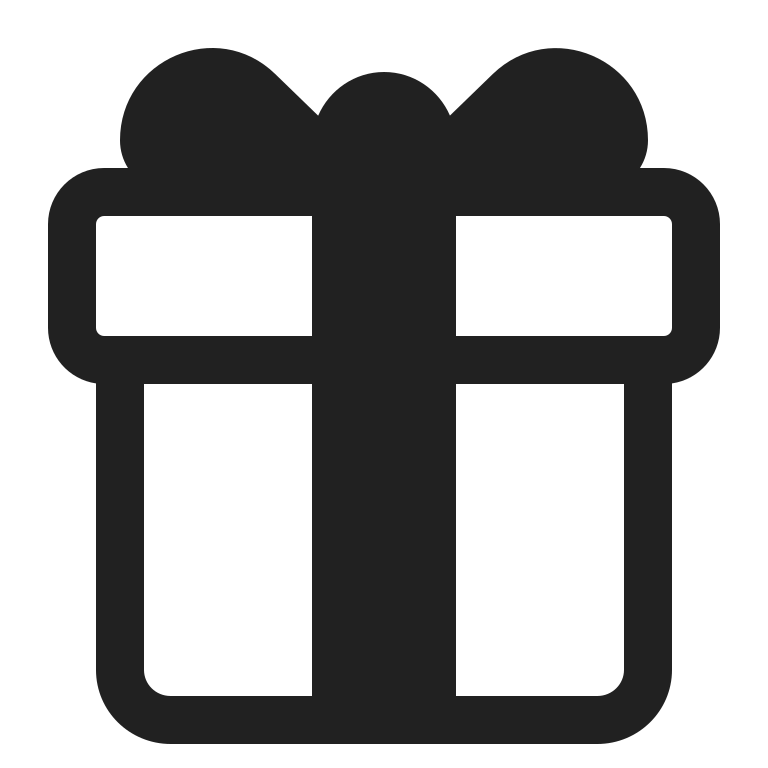
wrapped gift high contrast